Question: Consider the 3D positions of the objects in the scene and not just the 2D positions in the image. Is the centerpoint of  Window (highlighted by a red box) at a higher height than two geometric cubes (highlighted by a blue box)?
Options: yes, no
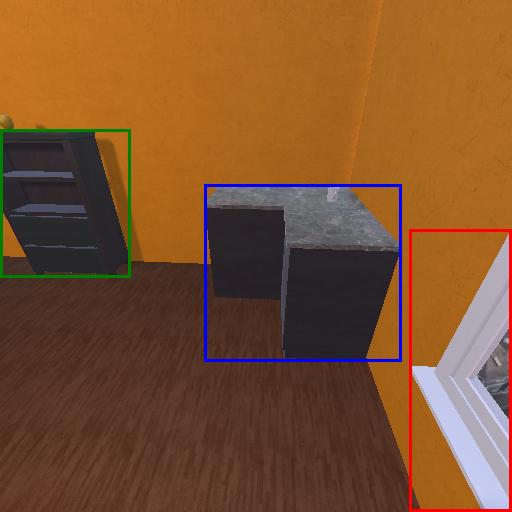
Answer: yes